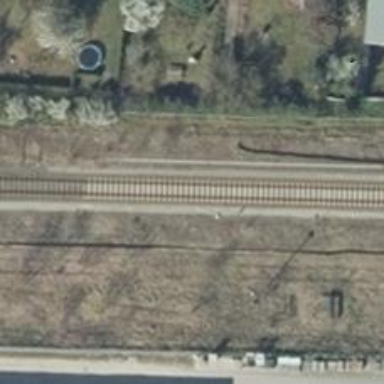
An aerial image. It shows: Railway milestone.